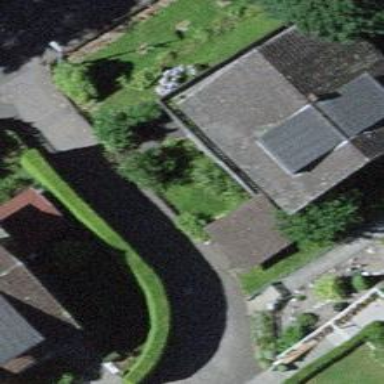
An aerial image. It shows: Detached building.